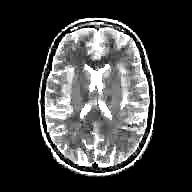
Label: notumor